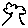
Label: tree